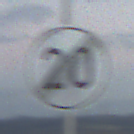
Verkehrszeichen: EndeGeschwindigkeit20
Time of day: SunriseSunset
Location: Outdoor (Nature)
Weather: PartlyCloudy
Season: NotSpecified
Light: Natural